Platform: macOS
Application: Chrome
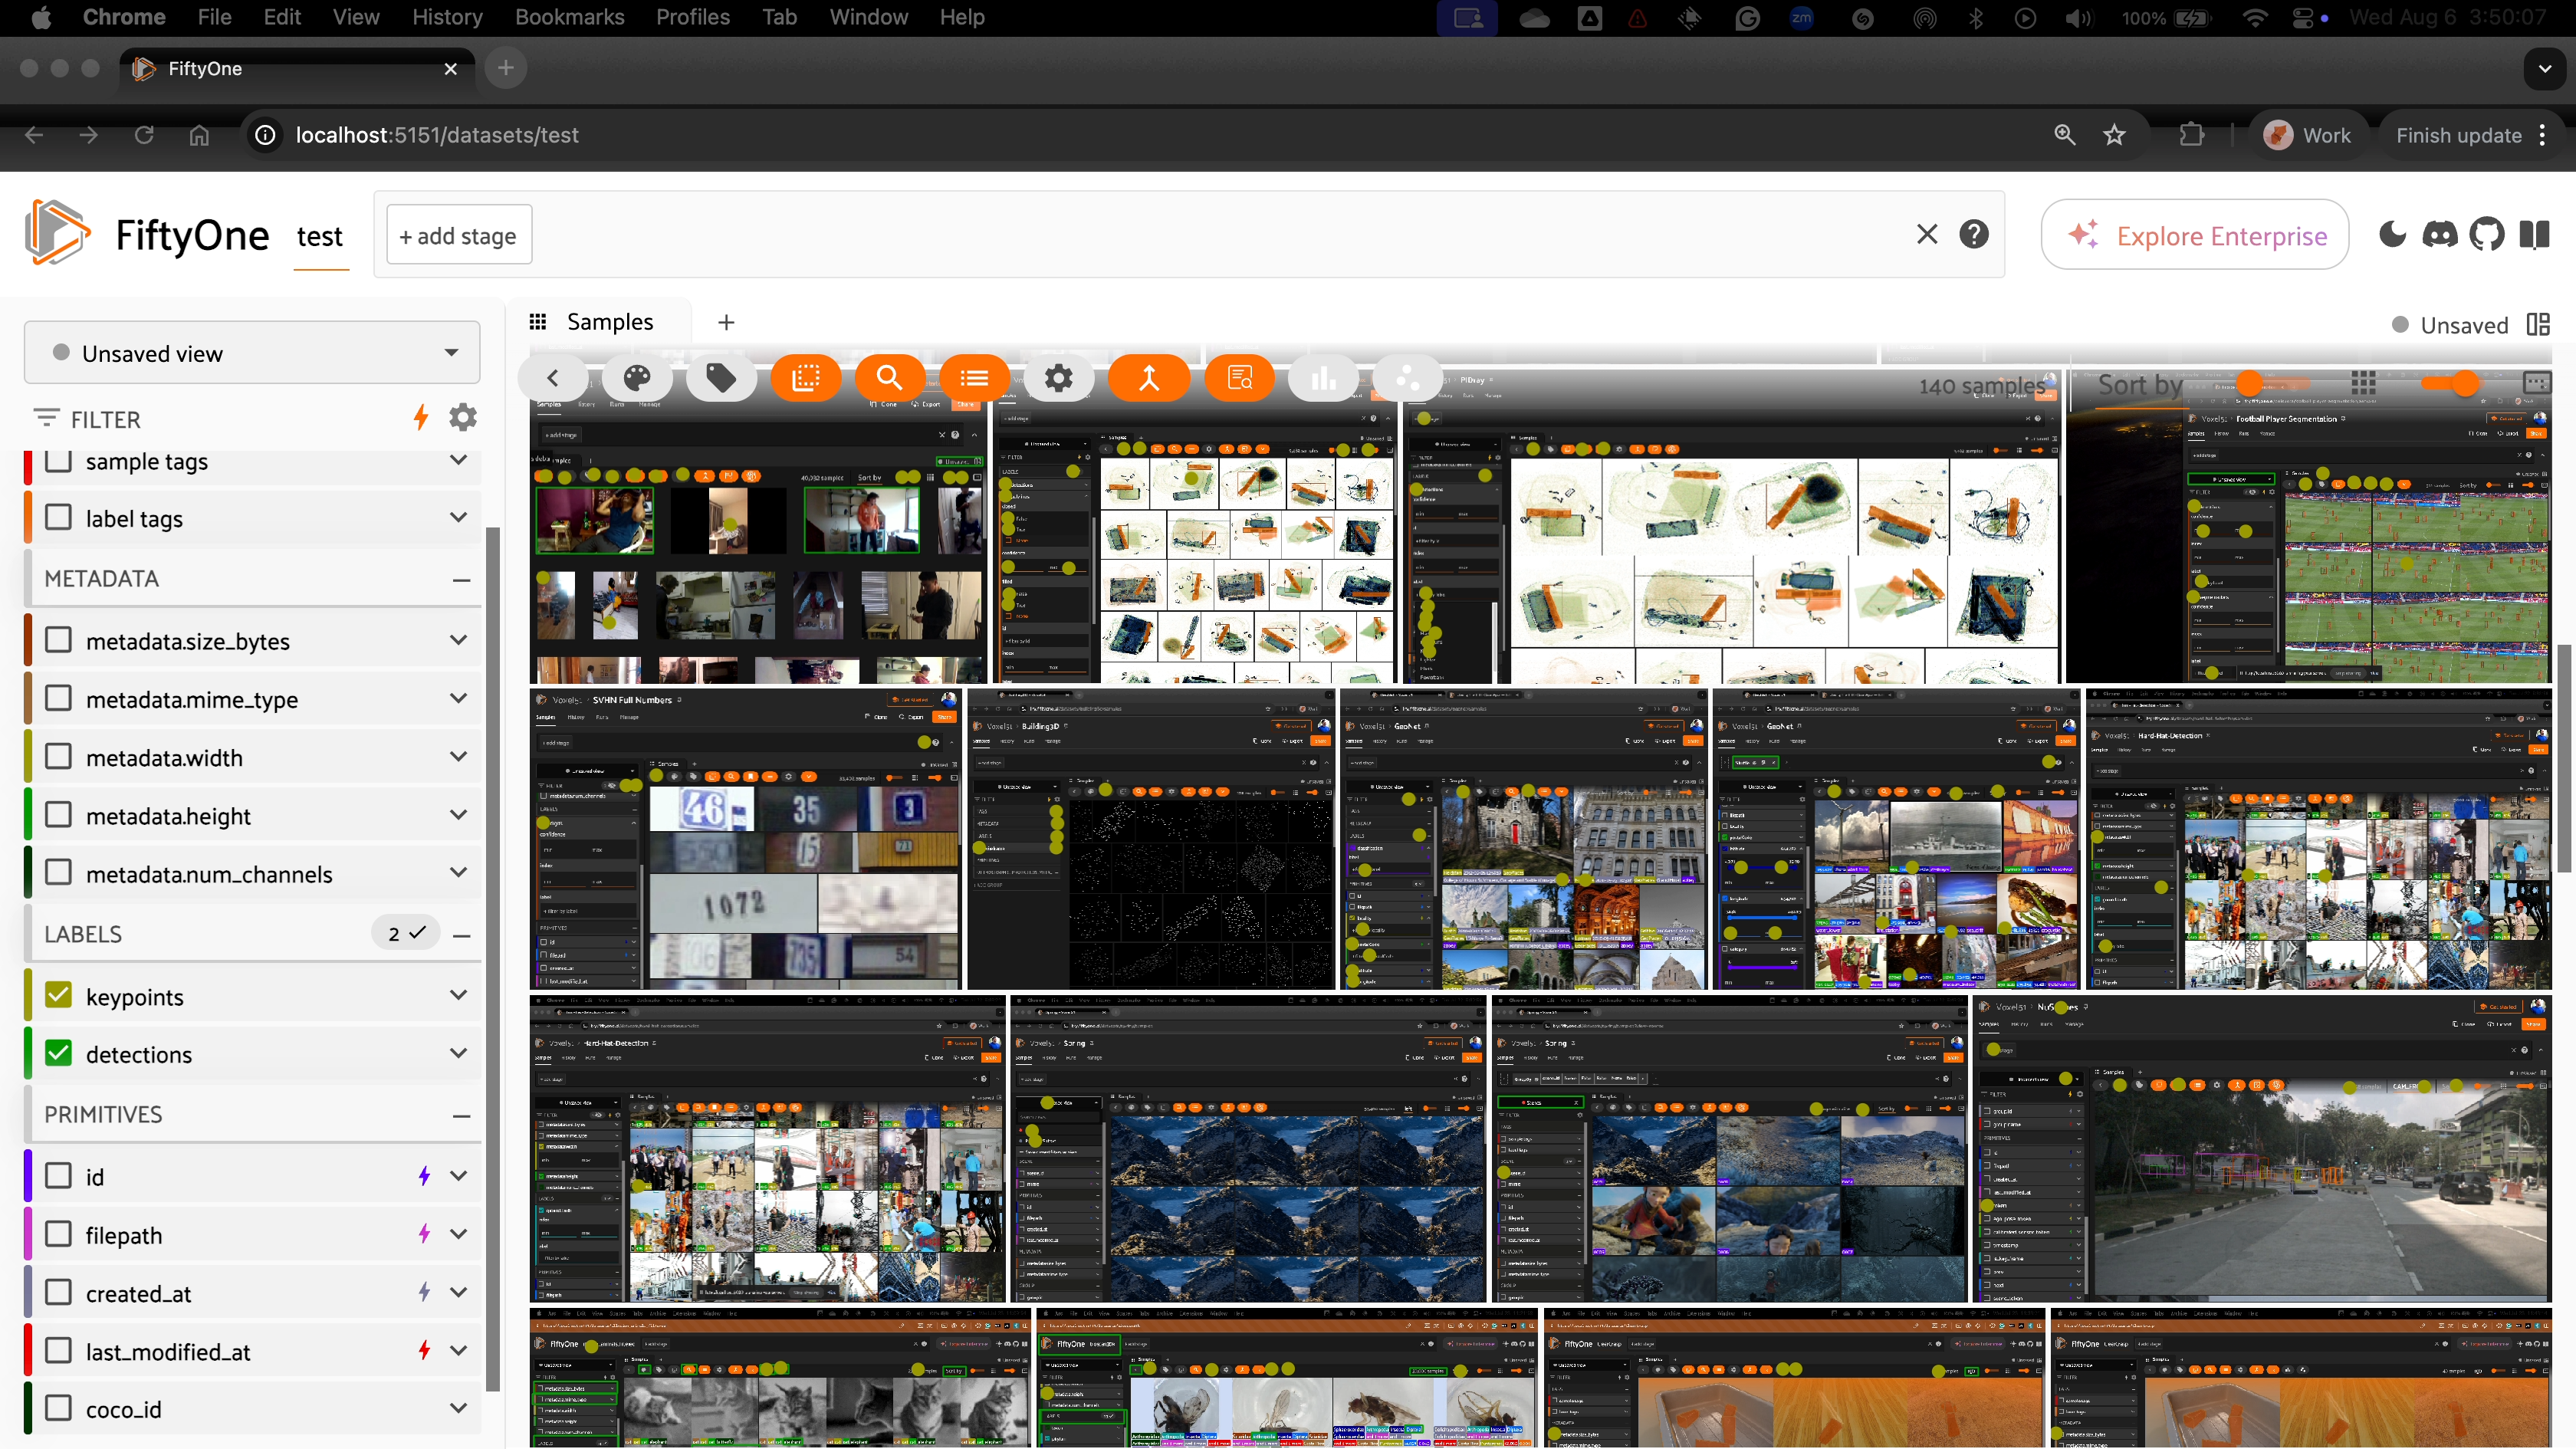
task_description: Hide the sidebar
action_type: click
element_info: Icon
steps_since_start: 1